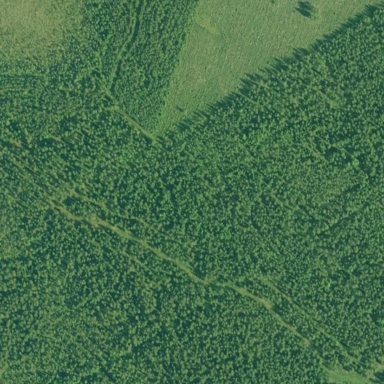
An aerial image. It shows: Forest area.